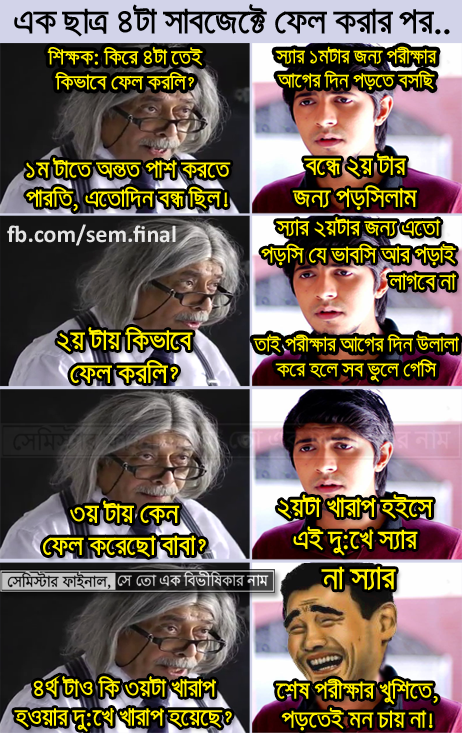
Caption: এক ছাত্র ৪টা সাবজেক্টে ফেল করার পর... শিক্ষকঃ কিরে ৪ টাতেই কিভাবে ফেল করলি? ১মটাতে অন্তত পাশ করতে পারতি, এতোদিন বন্ধ ছিল! স্যার ১মটার জন্য পরীক্ষার আগের দিন পড়তে বসছি বন্ধে ২য়টার জন্য পড়ছিলাম ২য়টায় কিভাবে ফেল করলি? স্যার ২য়টার জন্য এতো পড়সি যে ভাবসি ক্র পড়াই লাগবে না তাই পরীক্ষার আগের দিন উলালা করে হলে সব ভুলে গেসি ৩য়টায় কেন ফেল করেছো বাবা? ২য়টা খারাপ হয়সে এই দুঃখে স্যার ৪র্থটাও কি ৩য়টা খারাপ হওয়ার দুঃখে খারাপ হয়েছে? না স্যার শেষ পরীক্ষার খুশিতে, পড়তেই মন চায় না!
Label: non-hate